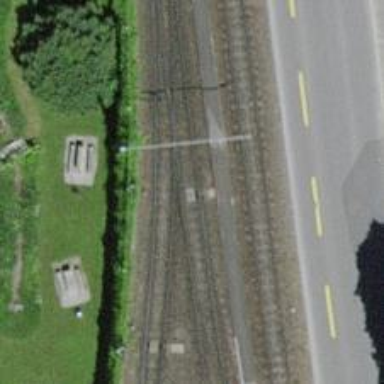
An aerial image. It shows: Narrow-gauge railway with electrified contact line.